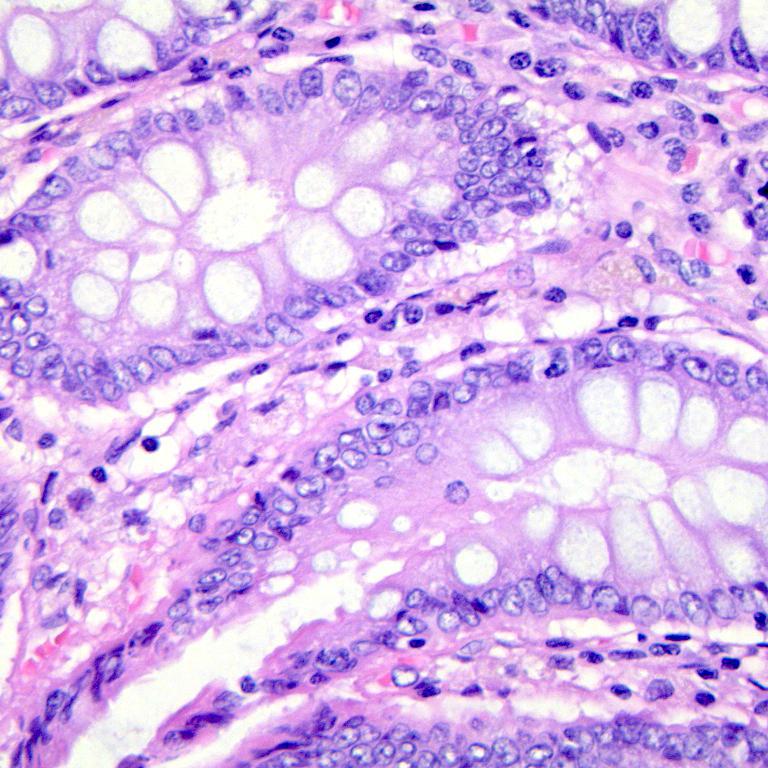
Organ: colon
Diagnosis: benign